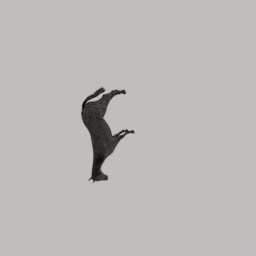
Label: animals